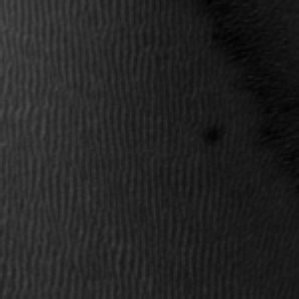
Label: frost